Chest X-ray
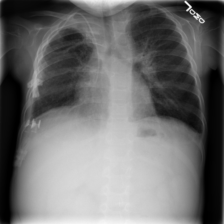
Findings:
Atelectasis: negative
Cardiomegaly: negative
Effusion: negative
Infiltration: negative
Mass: negative
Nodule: negative
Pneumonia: negative
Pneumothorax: negative
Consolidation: negative
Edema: negative
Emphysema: negative
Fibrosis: negative
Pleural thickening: negative
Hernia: negative